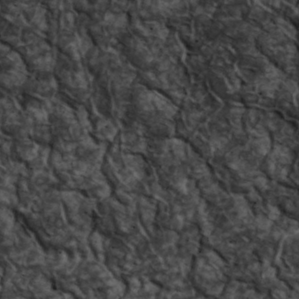
Label: non_frost